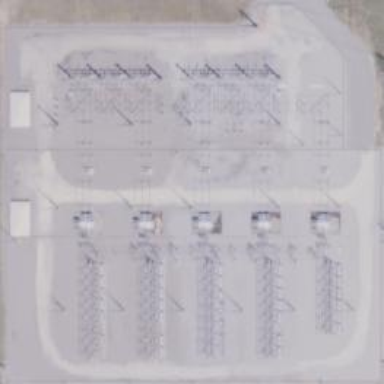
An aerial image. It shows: Industrial power substation enclosed by fence.